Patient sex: F
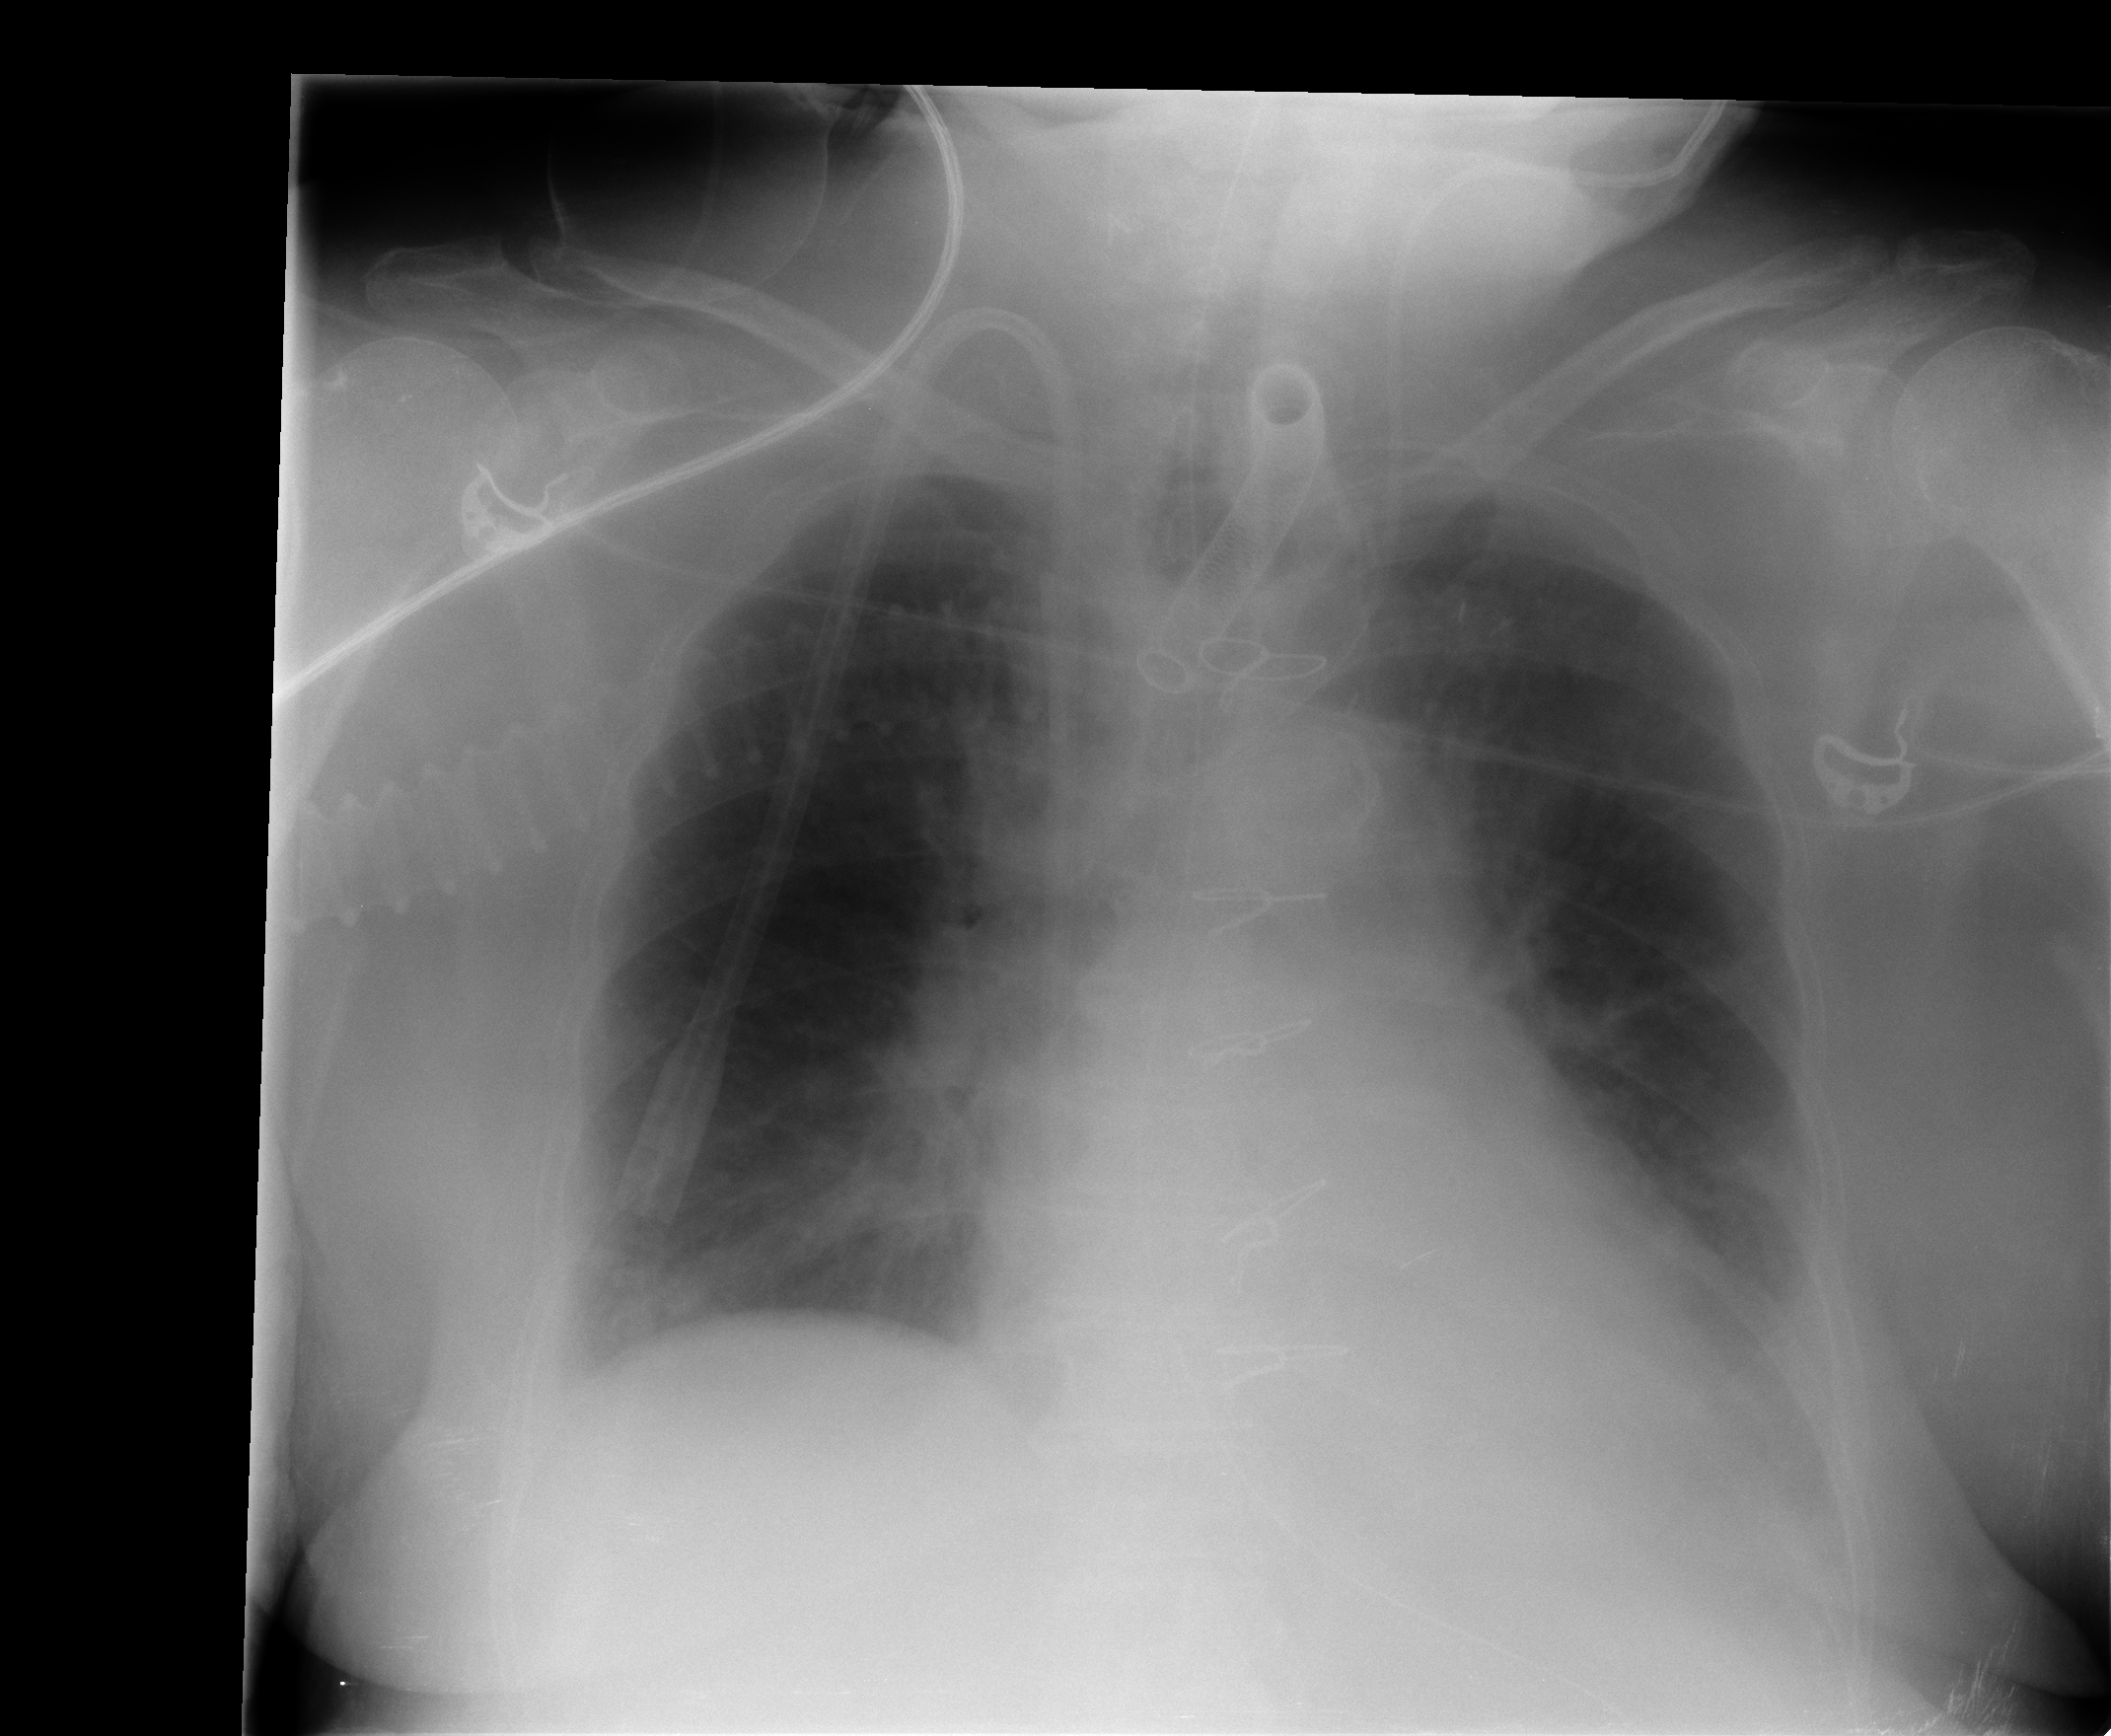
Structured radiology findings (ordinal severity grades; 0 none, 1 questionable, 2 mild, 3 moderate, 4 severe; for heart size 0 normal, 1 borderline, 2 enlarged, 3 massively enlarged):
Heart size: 2
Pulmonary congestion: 2
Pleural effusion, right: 0
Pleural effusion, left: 2
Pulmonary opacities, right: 1
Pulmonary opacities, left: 0
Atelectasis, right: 2
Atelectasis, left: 2